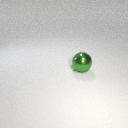
large green metal sphere